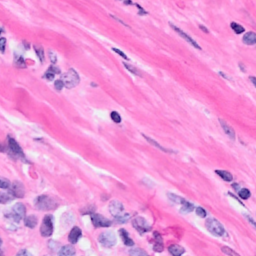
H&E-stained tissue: Breast